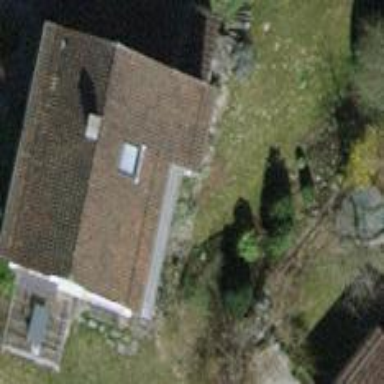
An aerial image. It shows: Building with tiled roof.